Field crop: maize
Growth stage: 2
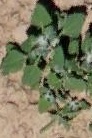
Species: chenopodium